Question: Using VS2015 Preview I've tried to create a test project (vnext library(dll)). using the example from <URL>
'''
//Test Class
using System;
using Xunit;
namespace testproject.Tests
{
public class Class1
{
[Fact]
public void TrueisTrue()
{
Assert.True(true);
}
[Fact]
public void OnePlusOneIsTwo()
{
Assert.Equal(2, 1 + 1);
}
}
}
'''
//project.json
'''
{
"version": "1.0.0-*",
"dependencies": {
"Xunit.KRunner": "1.0.0-beta1"
},
"commands": {
"test": "Xunit.KRunner"
},
"frameworks": {
"aspnet50": {
"dependencies": {
"System.Runtime": "4.0.20-beta-22231"
}
},
"aspnetcore50": {
"dependencies": {
"System.Runtime": "4.0.20-beta-22231"
}
},
"k10": {
"dependencies": {
"System.Runtime": "4.0.20-beta-22231"
}
}
}
}
'''
I'm getting these errors in the error window, but the tests do run correctly. Is this a bug in the beta, or am i missing something in my configuration?

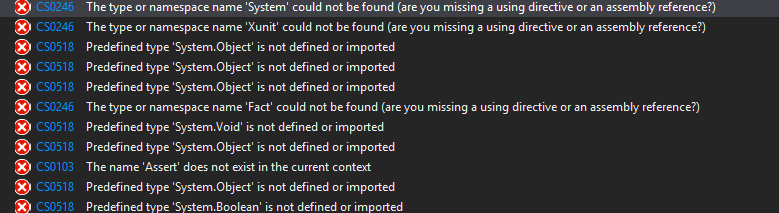
Answer: - 'k10''project.json'- 'aspnet50''System.Runtime'